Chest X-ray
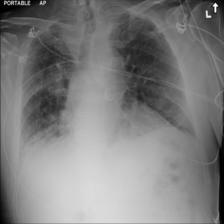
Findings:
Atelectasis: negative
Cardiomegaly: negative
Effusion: negative
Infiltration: positive
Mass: negative
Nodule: negative
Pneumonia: negative
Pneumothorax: negative
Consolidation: negative
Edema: negative
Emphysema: negative
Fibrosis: negative
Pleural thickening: positive
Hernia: negative